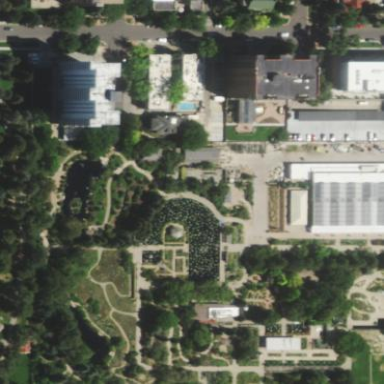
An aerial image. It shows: Garden that is leisure land.